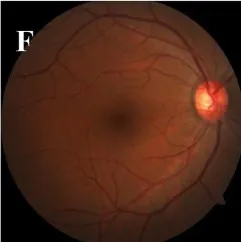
Multimodal imaging at the initial visit. (F,G) The fundus and OCT of the right eye are normal.
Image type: ophthalmic_imaging (fundus_photograph)